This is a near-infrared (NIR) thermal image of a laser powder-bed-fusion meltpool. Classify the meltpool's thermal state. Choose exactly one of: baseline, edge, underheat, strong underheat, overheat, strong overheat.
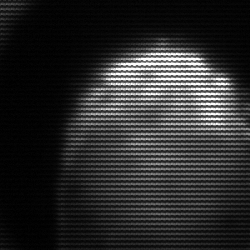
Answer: edge